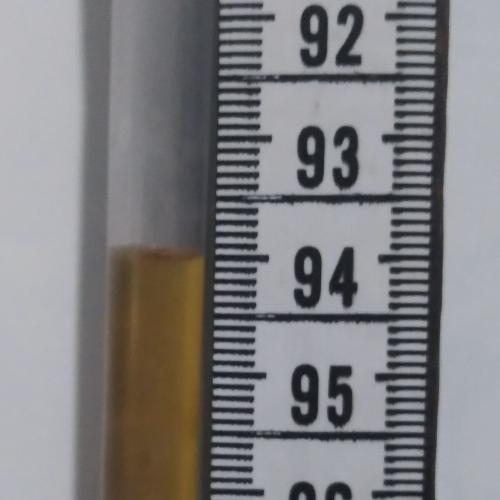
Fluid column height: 94.0 cm